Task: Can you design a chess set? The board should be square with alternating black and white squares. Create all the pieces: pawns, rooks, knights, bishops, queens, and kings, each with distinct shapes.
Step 4758:
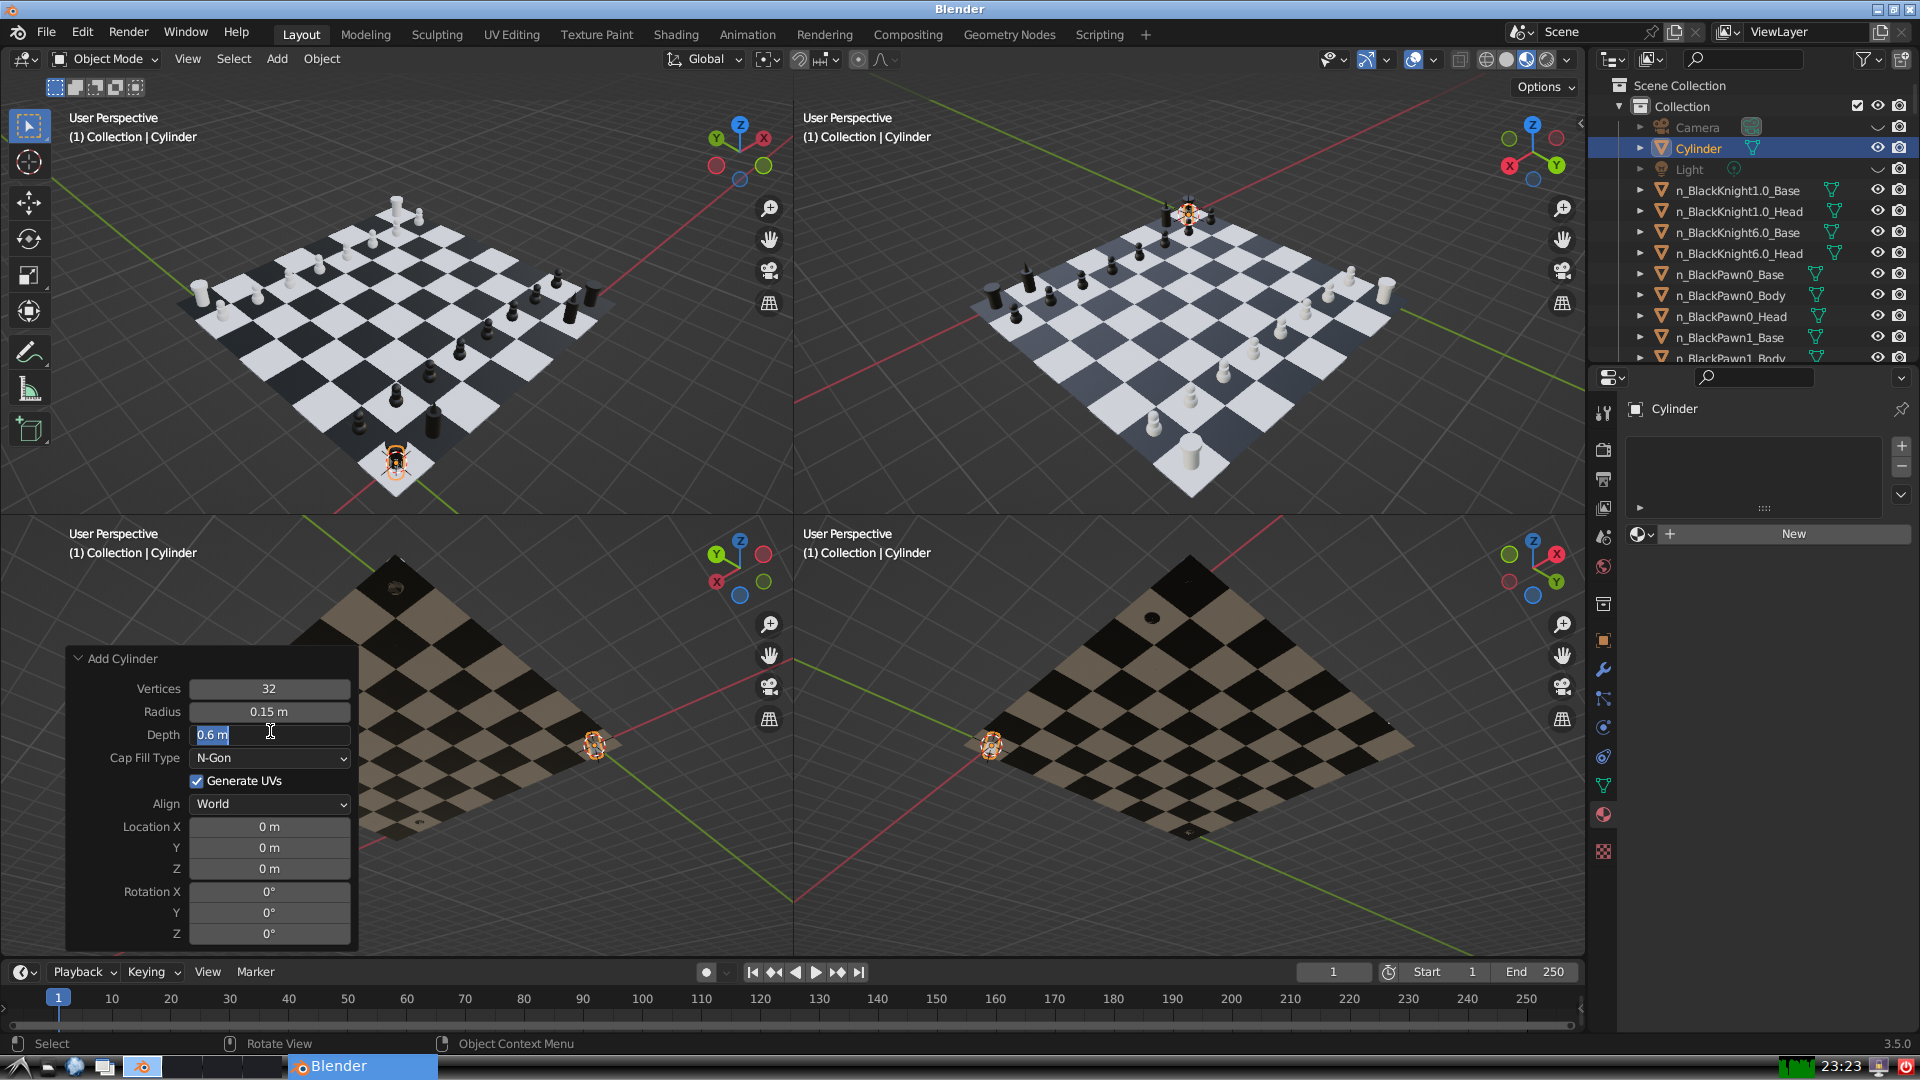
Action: input_text: 0.6